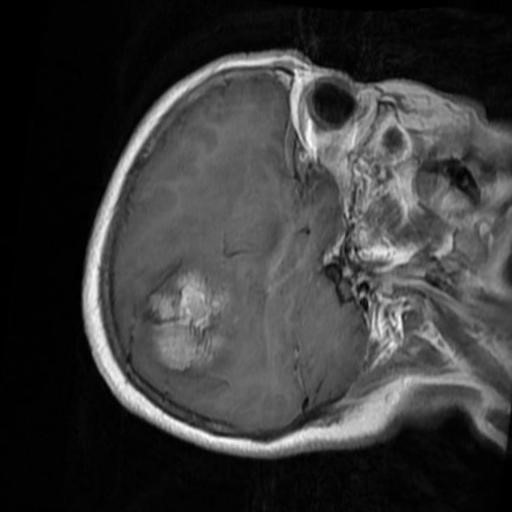
Label: brain_menin